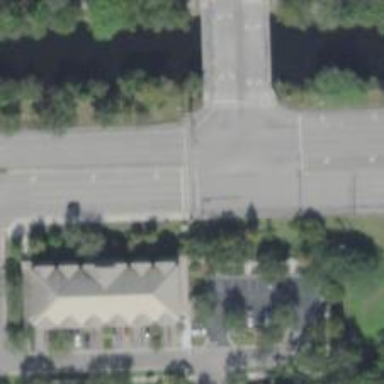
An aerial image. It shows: Primary road with asphalt surface. There is separate sidewalk.